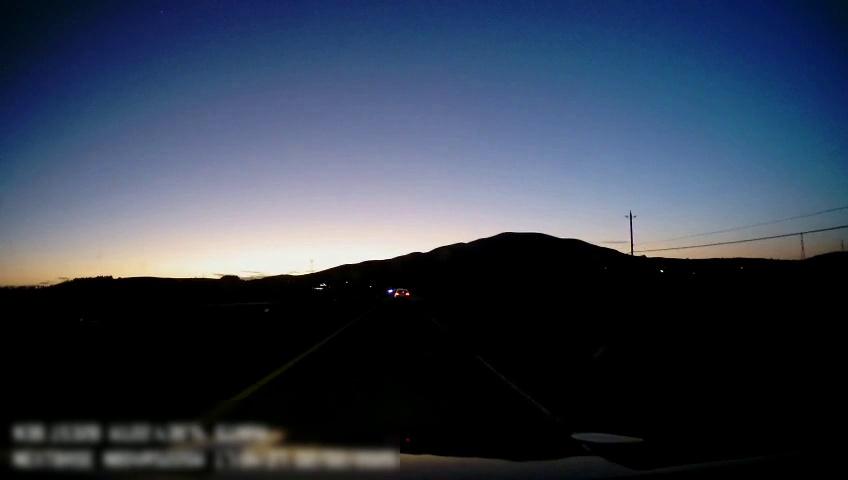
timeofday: Dusk/Dawn/Twilight
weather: Other
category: Drivable Space
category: Vehicles | Car
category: Lanes | Current Lane
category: Lanes | Current Lane